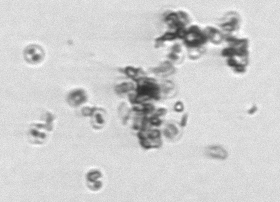
Label: Thalassiosira_sp_aff_mala